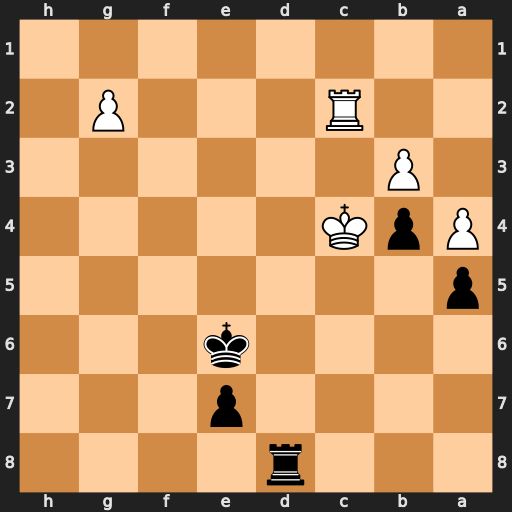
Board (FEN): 3r4/4p3/4k3/p7/PpK5/1P6/2R3P1/8
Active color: b
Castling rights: -
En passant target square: -
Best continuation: Rc8+ Kd3 Rxc2